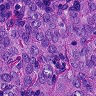
Metastatic tissue present: yes